Question: So in the ubuntu terminal, when I run a simple piece of code using fork to print from the child as well as parent process, the terminal prints the child process' print statement on command line rather than before it. I want to know if there is a way around it.
I am a bit new to using syscalls so I really didn't try many things
'''
#include <stdio.h>
#include <stdlib.h>
#include <unistd.h>
int main(int argc, char* argv[]){
printf("(%d) Start
", (int)getpid());
int rc = fork();
if(rc < 0 ){
fprintf(stderr, "Error
");
exit(1);
}
else if(rc == 0){
printf("(%d) Hello from the child, I got %d. My parent is %d
", (int)getpid(), (int)rc, (int)getppid());
}
else{
printf("(%d) Hello from the parent, I got %d. My parent is %d
", (int)getpid(), (int)rc, (int)getppid());
}
return 0;
}
'''
I expected the the printed statements to all be in between two command lines, but the last line kept being printed on the command line:

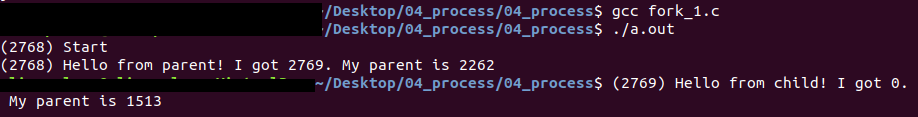
Answer: This is a classic example of a . After the 'fork' call you have, by definition, two separate processes and two threads of control. They are running, notionally, in parallel. (On a multiprocessor or multicore machine, they may be running in parallel.)
In the parent, we have these things happening:
1. print "Hello from the parent"
2. exit back to caller
3. caller prints next prompt
In the child, we have these things happening
1. print "Hello from the child"
2. exit
It's the parent process (in this context) that is a child of the invoking shell. So it's the parent process that's being waited for by the shell; it's the exit from the parent process (step 2) that will trigger the printing of the next shell prompt (step 3). It's more complicated to say what happens after the child exits, but since it doesn't result in anything being printed (or anything at all, that we can see), it doesn't end up mattering.
But since we have two threads of control, and a race condition, we can see different outcomes depending on how the various printing steps are interleaved:
'''
thread of control #1 thread of control #2
------ -- ------- -- ------ -- ------- --
1. Hello from the parent
4. Hello from the child
3. next shell prompt
'''
or
'''
1. Hello from the parent
3. next shell prompt
4. Hello from the child
'''
or maybe
'''
4. Hello from the child
1. Hello from the parent
3. next shell prompt
'''
But which of these outcomes you get can depend on literally anything. (That's the nature of a race condition.) So I'm not too surprised that your professor's computer showed a different behavior. (For one thing, although MacOS is indeed very much Unix-like, it's based on a <URL>
---
If you're still unsatisfied, here is a -- possibly far-fetched -- analogy.
It sounds like you imagine that you shouldn't get another shell prompt back until the program -- the whole program -- has finished. It sounds like you believe it should be impossible for "the program" to print anything after it has finished, that is, after you have seen the next shell prompt which indicates that it has finished.
Suppose you run a therapy center. Suppose you have a "screaming room" where people can scream as loud as they want, to let out their frustrations. So when you hear screaming from that room, you know it's from one of your patients, but if there are no patients in there, you don't expect to hear any screaming.
So one day a woman comes in who's very stressed, and you usher her into the screaming room, and you hear quite a bit of screaming, but then after a while she comes back out, and you move the little sign on the door from "occupied" back to "unoccupied". But then, to your surprise, you hear another scream (more of a cry) coming from behind the door...
Oh, and did I mention that the reason the woman was so stressed to begin with was that she was heavily pregnant, about to give birth?